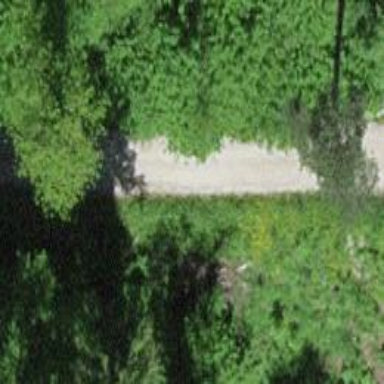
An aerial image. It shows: Track with grade 2 gravel surface.